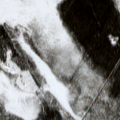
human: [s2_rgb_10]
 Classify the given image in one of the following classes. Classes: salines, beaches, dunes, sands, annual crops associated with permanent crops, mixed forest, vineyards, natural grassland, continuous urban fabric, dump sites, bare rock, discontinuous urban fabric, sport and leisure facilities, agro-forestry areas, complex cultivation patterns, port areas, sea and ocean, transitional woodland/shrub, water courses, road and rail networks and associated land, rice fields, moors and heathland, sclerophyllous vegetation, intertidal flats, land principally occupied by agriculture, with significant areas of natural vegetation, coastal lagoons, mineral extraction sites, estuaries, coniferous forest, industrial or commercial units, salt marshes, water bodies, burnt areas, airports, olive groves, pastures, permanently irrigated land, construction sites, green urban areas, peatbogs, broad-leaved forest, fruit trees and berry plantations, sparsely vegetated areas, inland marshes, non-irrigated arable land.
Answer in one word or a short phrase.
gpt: coniferous forest, transitional woodland/shrub, peatbogs